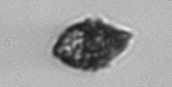
Label: Kryptoperidinium_triquetrum